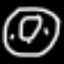
Label: donut